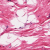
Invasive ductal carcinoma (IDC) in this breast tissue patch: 0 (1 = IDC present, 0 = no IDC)